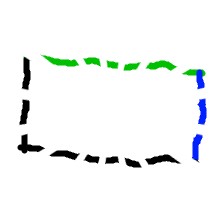
Shape: rectangle